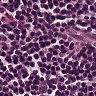
Metastatic tissue present: no